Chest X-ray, PA view. Patient: 43 years old, sex F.
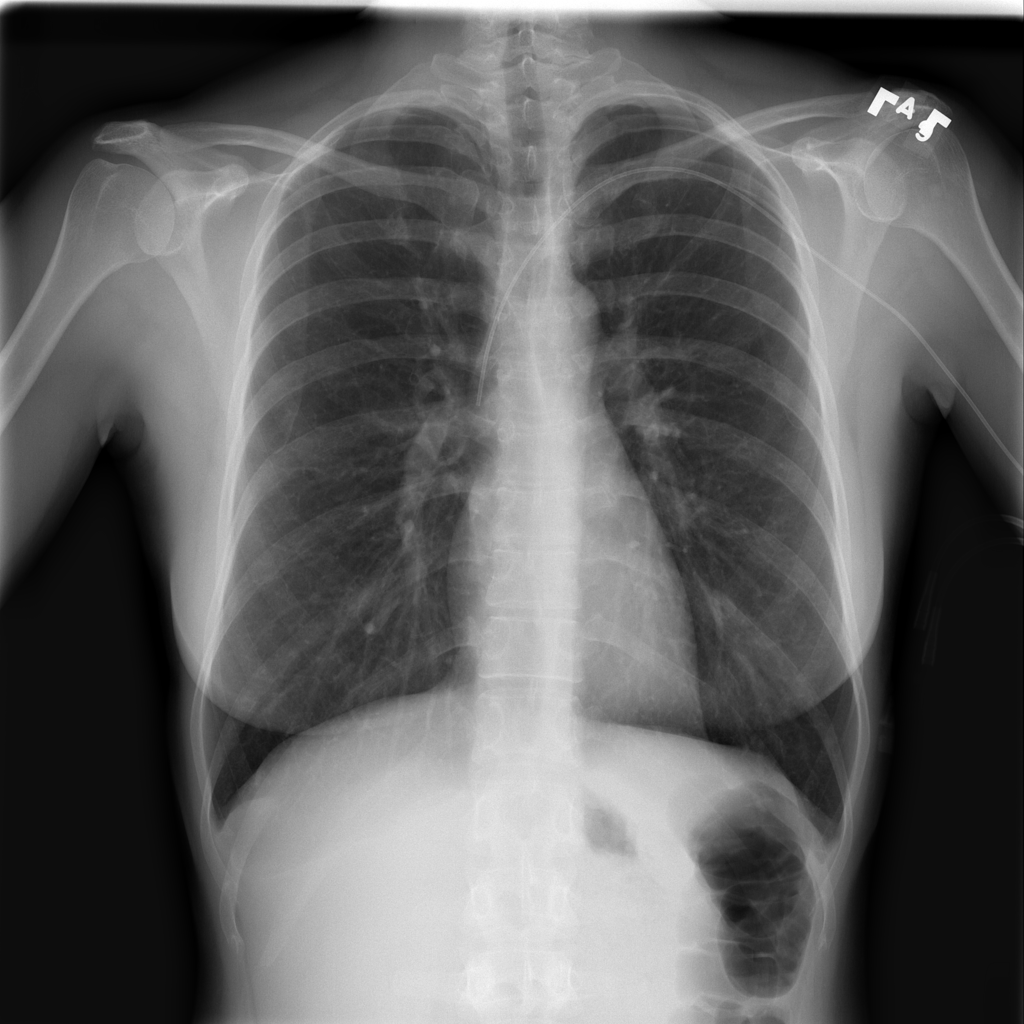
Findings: No Finding